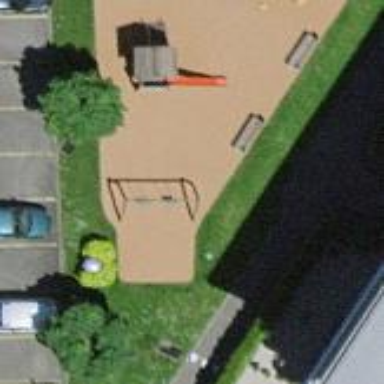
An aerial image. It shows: Playground area for leisure land.